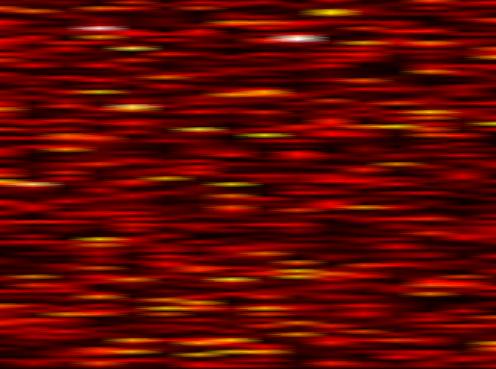
Label: OFDM